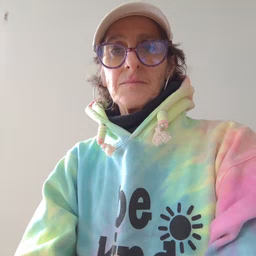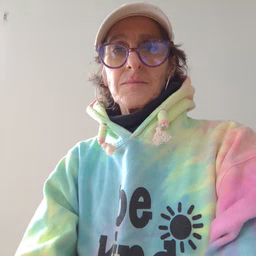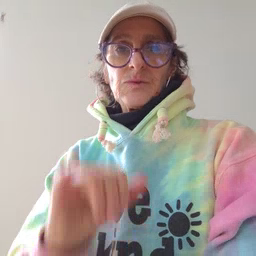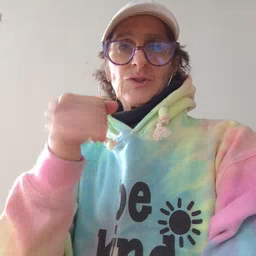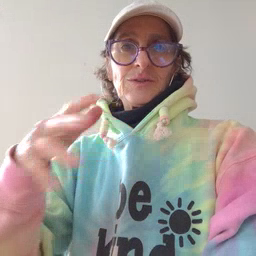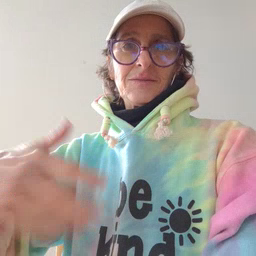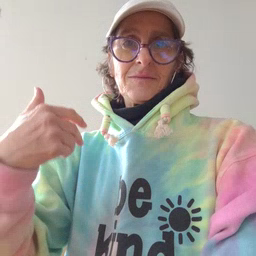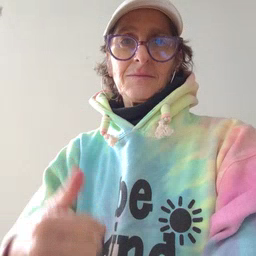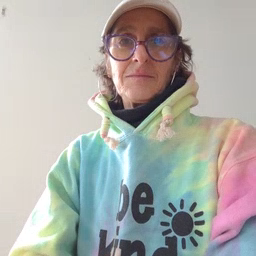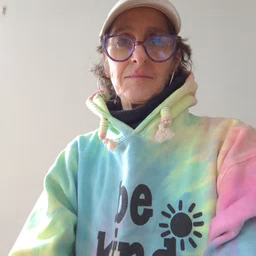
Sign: jeans